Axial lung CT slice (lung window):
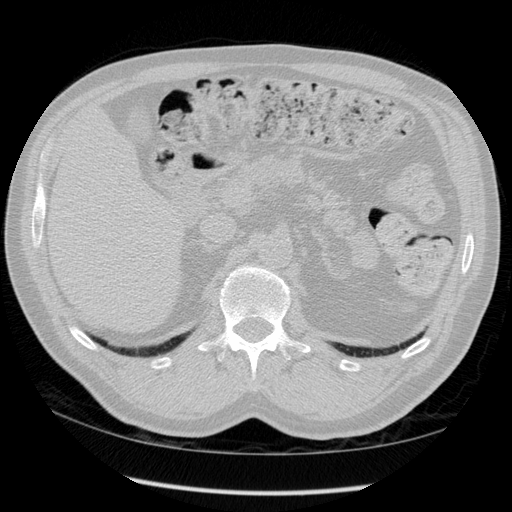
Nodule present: no